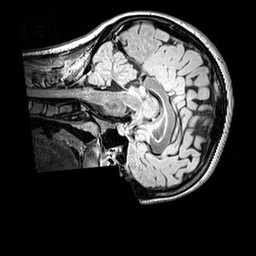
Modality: FLAIR
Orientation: sagittal
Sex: female
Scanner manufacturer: siemens
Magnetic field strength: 3 T
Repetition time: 5 s
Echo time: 0.395 s